Question: I am looking to fill a temporary table:
'''
create table #FinalProduct
(
respondentId int,
respondentNumber nvarchar(7),
questionNumber int,
questionAnswer nvarchar(100)
)
'''
So far I have it filled with the respondentIds and respondentNumbers that I want. I then have another temporary table that I pull the question data from:
'''
CREATE TABLE #QuestionData
(
QuestionNumber int NOT NULL IDENTITY,
QuestionText nvarchar(255),
QuestionId int
)
insert into #QuestionData values ('This is question # 1', 101)
insert into #QuestionData values ('This is question # 2', 102)
'''
I have an answer table in which I use the questionId from the question table to pull the answer from.
'''
CREATE TABLE #AnswerData
(
RespondentNumber nvarchar(7),
QuestionId int,
AnswerText nvarchar(255)
)
insert into #AnswerData values ('<PHONE>',101, 'Answer to #1')
insert into #AnswerData values ('<PHONE>',102, 'Answer to #2')
insert into #AnswerData values ('<PHONE>',101, 'Answer to #1')
insert into #AnswerData values ('<PHONE>',102, 'Answer to #2')
'''
Every respondentNumber will have an answer to a question (not all answers will be the same).
I am looking to fill the FinalProduct table so that each respondentNumber has a row for every question and answer. For example the if I have 2 respondentNumbers the final table should look like this:

I don't know if this is meant to be super complex, but I am having a hard time figuring it out. Any help is greatly appreciated.
Thanks in advance. . .
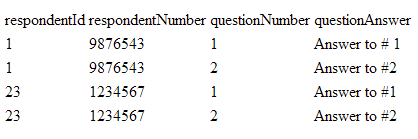
Answer: Given the following create code:
'''
CREATE TABLE QuestionData
(
QuestionNumber int NOT NULL IDENTITY,
QuestionText nvarchar(255),
QuestionId int
)
insert into QuestionData values ('This is question # 1', 101)
insert into QuestionData values ('This is question # 2', 102)
CREATE TABLE AnswerData
(
RespondentNumber nvarchar(7),
QuestionId int,
AnswerText nvarchar(255)
)
insert into AnswerData values ('<PHONE>',101, 'Answer to #1')
insert into AnswerData values ('<PHONE>',102, 'Answer to #2')
insert into AnswerData values ('<PHONE>',101, 'Answer to #1')
insert into AnswerData values ('<PHONE>',102, 'Answer to #2')
create table FinalProduct
(
respondentId int,
respondentNumber nvarchar(7),
questionNumber int,
questionAnswer nvarchar(100)
)
'''
the query:
'''
INSERT INTO FinalProduct
SELECT NULL,a.RespondentNumber,q.QuestionNumber,a.AnswerText
FROM AnswerData a
JOIN QuestionData q
ON a.QuestionId=q.QuestionId
ORDER BY RespondentNumber,q.QuestionNumber
GO
SELECT *
FROM FinalProduct
'''
gives:
'''
RESPONDENTID RESPONDENTNUMBER QUESTIONNUMBER QUESTIONANSWER
(null) <PHONE> 1 Answer to #1
(null) <PHONE> 2 Answer to #2
(null) <PHONE> 1 Answer to #1
(null) <PHONE> 2 Answer to #2
'''
Sqlfiddle: <URL>